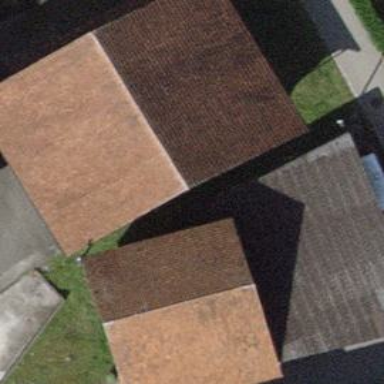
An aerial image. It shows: Gabled roof on farm auxiliary building.